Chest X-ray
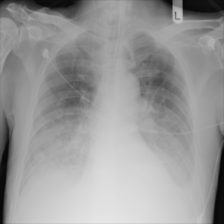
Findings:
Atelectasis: negative
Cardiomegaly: negative
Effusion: positive
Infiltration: positive
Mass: negative
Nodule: negative
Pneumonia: negative
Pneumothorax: negative
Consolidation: negative
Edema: negative
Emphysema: negative
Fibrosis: negative
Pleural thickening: negative
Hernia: negative